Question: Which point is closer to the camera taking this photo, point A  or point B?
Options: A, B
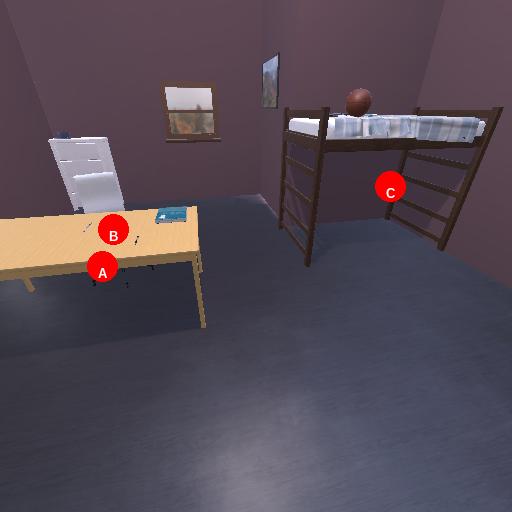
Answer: A